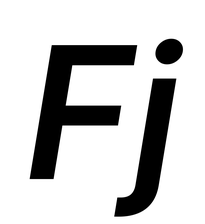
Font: Inter-Italic_SemiBold_Italic